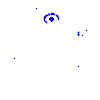
Particle: pion